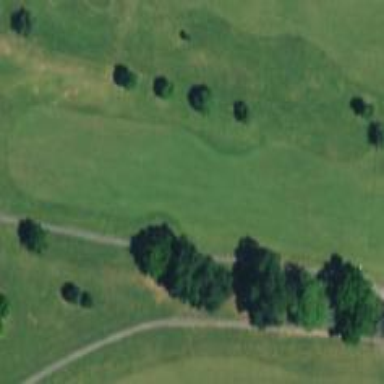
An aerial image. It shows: Grassy area serving as fairway for golf.